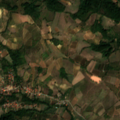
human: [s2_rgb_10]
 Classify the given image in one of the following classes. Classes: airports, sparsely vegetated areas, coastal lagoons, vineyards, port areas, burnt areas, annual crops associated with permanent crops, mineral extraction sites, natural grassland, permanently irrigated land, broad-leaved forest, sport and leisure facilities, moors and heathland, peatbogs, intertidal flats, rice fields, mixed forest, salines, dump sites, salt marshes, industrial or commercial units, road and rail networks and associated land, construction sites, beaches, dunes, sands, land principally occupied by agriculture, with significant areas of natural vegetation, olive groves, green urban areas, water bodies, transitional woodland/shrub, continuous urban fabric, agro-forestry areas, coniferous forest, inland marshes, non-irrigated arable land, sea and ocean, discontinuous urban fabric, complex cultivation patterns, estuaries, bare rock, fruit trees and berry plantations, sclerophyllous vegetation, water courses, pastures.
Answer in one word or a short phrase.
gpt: discontinuous urban fabric, complex cultivation patterns, land principally occupied by agriculture, with significant areas of natural vegetation, broad-leaved forest